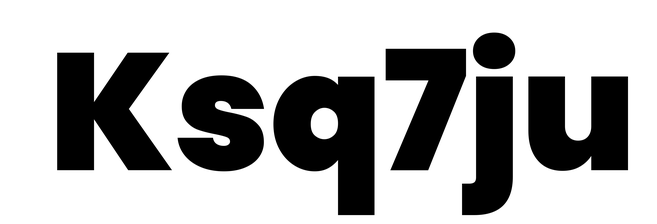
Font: Poppins-Black